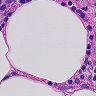
Metastatic tissue present: no